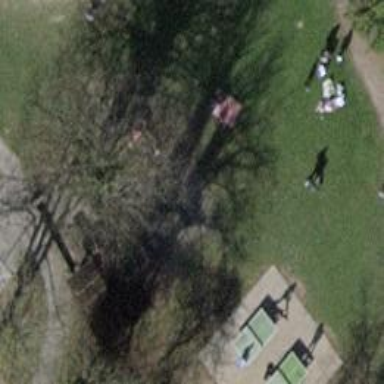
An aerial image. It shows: BBQ amenity.